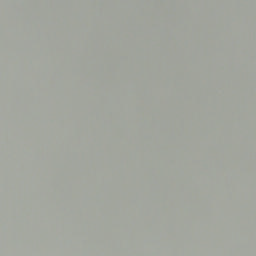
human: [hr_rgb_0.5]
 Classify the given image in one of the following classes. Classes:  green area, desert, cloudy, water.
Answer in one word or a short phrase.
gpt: cloudy